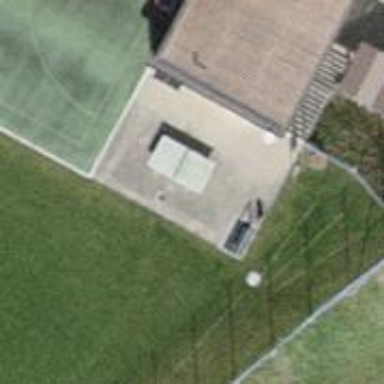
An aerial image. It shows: Pitch for leisure activities.